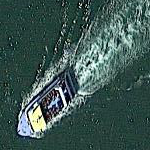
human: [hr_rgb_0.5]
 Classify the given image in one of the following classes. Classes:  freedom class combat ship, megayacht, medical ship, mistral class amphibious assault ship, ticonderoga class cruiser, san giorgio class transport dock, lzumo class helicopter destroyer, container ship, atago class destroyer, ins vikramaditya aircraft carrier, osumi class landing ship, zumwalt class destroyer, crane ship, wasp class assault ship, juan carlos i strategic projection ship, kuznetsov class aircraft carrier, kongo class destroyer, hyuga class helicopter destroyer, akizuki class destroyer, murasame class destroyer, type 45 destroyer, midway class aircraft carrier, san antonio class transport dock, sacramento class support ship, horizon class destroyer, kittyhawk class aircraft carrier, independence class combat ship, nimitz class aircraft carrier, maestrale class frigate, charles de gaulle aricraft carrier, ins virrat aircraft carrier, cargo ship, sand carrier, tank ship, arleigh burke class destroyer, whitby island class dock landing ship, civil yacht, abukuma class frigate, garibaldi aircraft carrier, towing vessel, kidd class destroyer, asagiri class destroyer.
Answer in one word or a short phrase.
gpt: Civil yacht